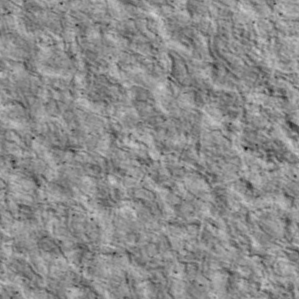
Label: non_frost